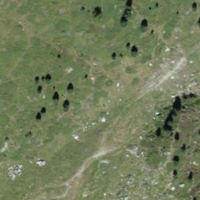
EUNIS habitat code: 26
Species observed at this site:
Melitaea diamina
Agriades glandon
Erebia tyndarus
Boloria titania
Cuculus canorus
Pyrgus malvoides
Aricia artaxerxes
Aglais urticae